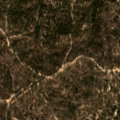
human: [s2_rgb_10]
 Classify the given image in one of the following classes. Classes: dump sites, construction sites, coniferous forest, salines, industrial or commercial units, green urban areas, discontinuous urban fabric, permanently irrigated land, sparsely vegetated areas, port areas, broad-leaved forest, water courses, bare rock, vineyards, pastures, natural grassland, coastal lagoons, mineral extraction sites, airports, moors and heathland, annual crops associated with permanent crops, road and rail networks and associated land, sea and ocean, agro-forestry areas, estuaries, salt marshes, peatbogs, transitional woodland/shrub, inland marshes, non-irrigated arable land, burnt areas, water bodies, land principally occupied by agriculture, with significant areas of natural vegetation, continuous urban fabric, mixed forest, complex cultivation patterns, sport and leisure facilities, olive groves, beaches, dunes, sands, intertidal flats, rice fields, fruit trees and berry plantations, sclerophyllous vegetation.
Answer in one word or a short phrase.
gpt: agro-forestry areas, broad-leaved forest, mixed forest